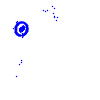
Particle: electron